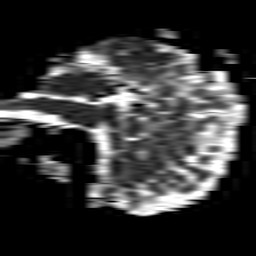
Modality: ADC
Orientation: sagittal
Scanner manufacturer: philips
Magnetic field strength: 1.5 T
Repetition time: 3.393 s
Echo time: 0.06922 s